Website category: sports
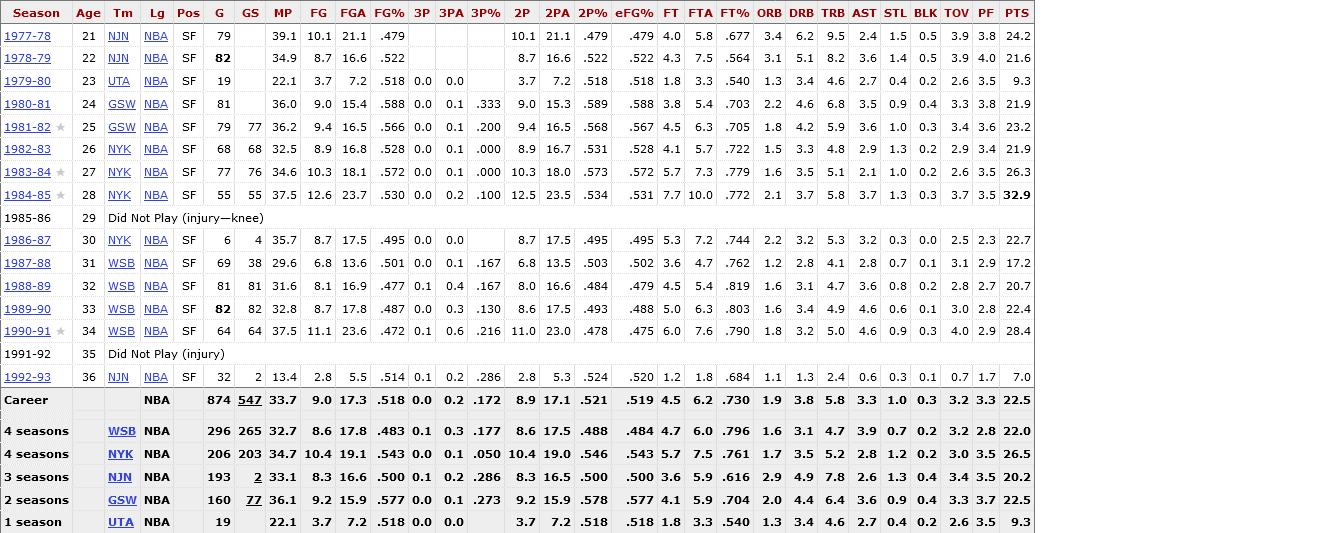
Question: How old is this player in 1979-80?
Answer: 23

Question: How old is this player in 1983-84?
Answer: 27

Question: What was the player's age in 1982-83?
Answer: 26

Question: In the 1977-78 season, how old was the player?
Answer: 21

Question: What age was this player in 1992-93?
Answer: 36

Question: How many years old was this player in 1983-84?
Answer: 27

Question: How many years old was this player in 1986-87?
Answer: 30

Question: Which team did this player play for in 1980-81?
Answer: GSW

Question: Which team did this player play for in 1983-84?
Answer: NYK

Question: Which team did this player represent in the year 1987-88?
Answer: WSB

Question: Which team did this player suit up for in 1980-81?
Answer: GSW

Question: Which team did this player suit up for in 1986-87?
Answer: NYK

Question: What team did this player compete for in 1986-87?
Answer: NYK

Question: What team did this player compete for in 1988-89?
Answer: WSB

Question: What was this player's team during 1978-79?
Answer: NJN

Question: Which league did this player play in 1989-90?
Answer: NBA

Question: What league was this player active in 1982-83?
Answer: NBA

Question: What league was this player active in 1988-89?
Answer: NBA

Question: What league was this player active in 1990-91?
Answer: NBA

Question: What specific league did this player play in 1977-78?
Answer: NBA

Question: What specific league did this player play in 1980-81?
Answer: NBA

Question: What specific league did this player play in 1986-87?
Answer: NBA

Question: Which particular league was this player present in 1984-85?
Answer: NBA

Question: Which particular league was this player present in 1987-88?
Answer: NBA

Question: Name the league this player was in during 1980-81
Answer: NBA

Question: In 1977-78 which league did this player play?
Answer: NBA

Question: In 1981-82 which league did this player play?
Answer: NBA

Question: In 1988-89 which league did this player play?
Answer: NBA

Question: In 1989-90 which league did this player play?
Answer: NBA

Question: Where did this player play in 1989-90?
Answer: NBA

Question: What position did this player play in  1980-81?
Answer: SF

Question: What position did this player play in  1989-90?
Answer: SF

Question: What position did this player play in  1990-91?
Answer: SF

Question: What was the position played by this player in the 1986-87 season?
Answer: SF

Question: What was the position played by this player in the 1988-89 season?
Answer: SF

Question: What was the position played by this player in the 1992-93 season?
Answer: SF

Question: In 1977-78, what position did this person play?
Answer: SF

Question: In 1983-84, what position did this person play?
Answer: SF

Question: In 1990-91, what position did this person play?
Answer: SF

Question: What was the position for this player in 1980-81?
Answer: SF

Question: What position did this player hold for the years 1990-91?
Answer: SF

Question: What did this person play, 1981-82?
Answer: SF

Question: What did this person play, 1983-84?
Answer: SF

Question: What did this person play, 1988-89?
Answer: SF

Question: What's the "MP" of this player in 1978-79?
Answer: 34.9

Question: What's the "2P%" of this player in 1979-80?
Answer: .518

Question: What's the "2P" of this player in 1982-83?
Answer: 8.9

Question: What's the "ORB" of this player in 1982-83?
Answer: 1.5

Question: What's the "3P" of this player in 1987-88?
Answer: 0.0

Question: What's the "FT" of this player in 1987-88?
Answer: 3.6

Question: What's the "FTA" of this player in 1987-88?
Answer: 4.7

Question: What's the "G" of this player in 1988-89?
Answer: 81

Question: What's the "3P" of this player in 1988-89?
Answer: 0.1

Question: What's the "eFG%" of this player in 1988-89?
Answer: .479

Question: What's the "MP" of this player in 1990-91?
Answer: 37.5

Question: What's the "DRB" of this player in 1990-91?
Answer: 3.2

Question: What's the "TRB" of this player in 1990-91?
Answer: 5.0

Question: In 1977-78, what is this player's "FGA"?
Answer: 21.1

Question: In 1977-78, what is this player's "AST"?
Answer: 2.4

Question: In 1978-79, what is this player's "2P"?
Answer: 8.7

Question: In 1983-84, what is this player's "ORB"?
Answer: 1.6

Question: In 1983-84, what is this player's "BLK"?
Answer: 0.2

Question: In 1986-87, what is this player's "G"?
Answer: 6

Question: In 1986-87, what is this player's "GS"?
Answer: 4